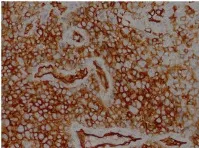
HE and immunohistochemical staining of the resected specimen. HE staining showing polygonal tumor cells.
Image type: pathology (immunostaining)